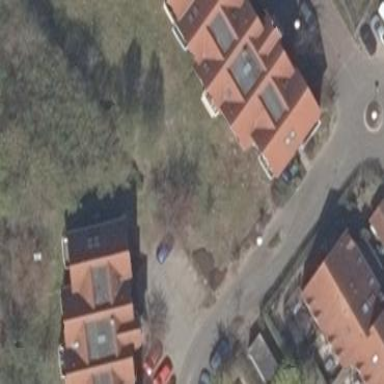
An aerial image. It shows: Terrace building.